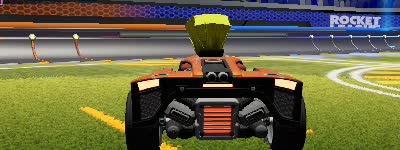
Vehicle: breakout